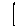
Label: line